Question: I have a web page where I am using a parallax effect on.
The parallax effect works but my issue is that when there is a lot of content on my row it over flows to the next row.
Below is a screenshot and link to it,
'''
http://skyechopencil.com/retreat-newest/
'''
Please check image 1 - 7 you will see it over flows to the next line and does not look good, I want it to stay in its row until its scrolled too.
This is what I have tried as a class, I have tried to bring it to back, but I guess its not the right solution it got stuck
'''
.imr{
z-index : 1;
position : absolute;
}
'''
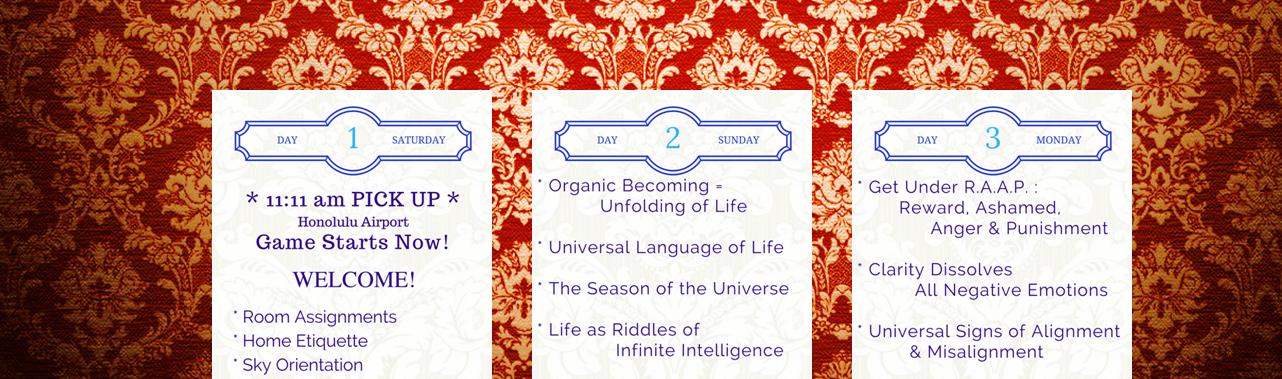
Answer: try this as a class and assign it to your row, works for me
'''
.myclass{
no-repeat fixed center top / cover;
padding: 50px 0;
height: 510px;
margin: 25px -40px 0 -40px;
overflow: auto;
}
'''